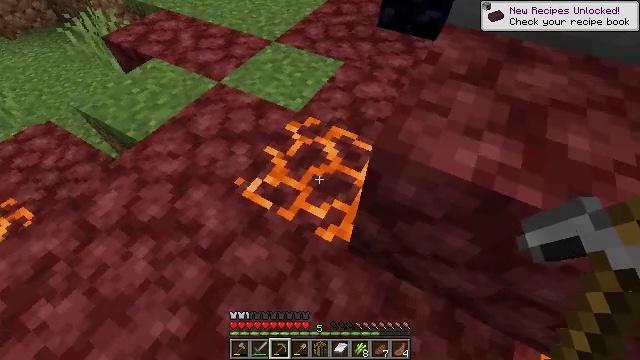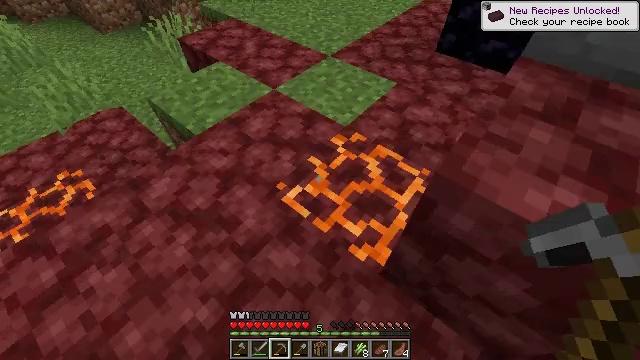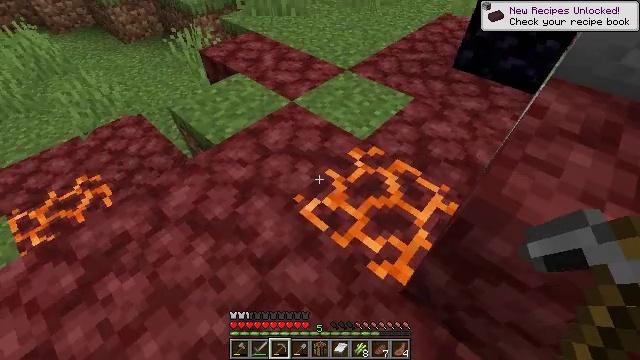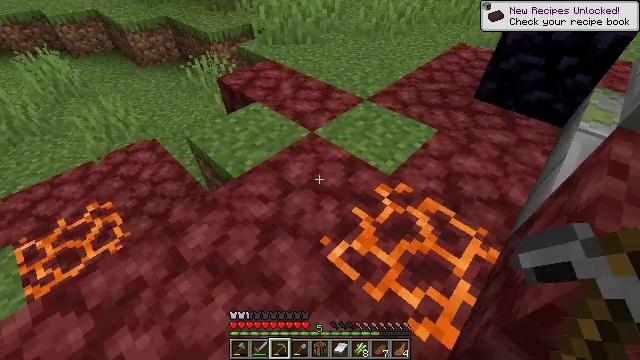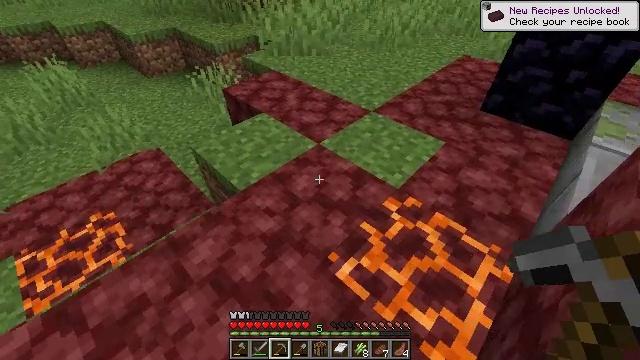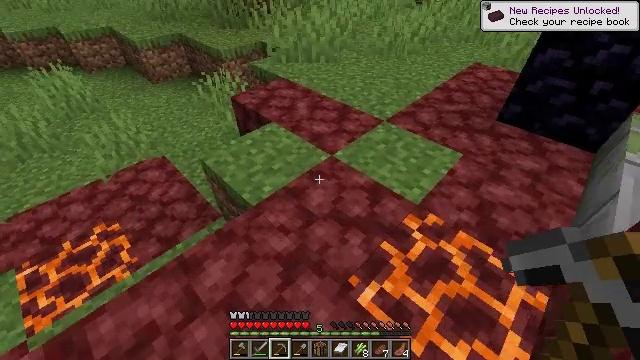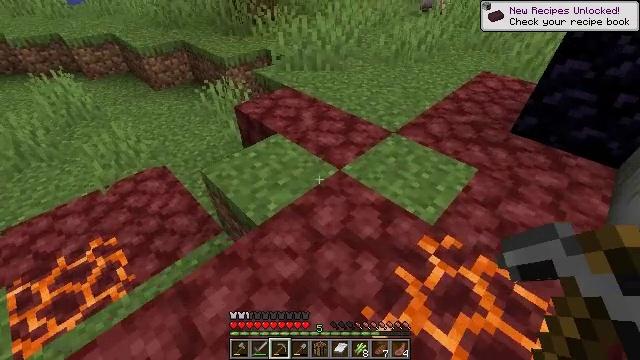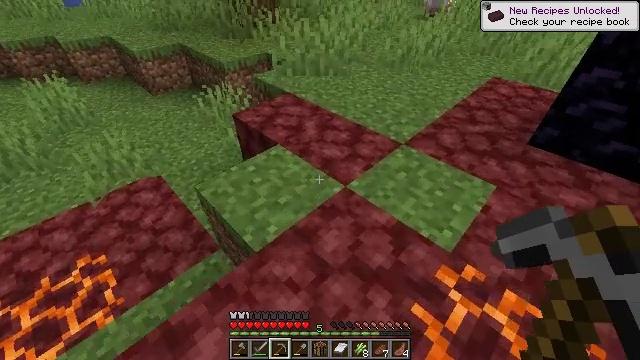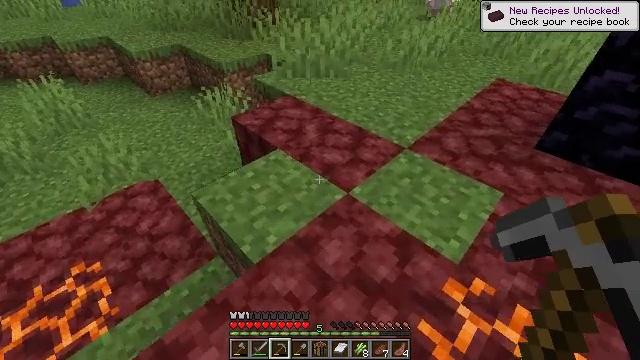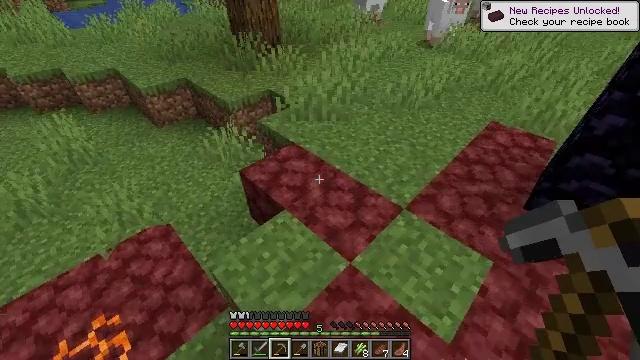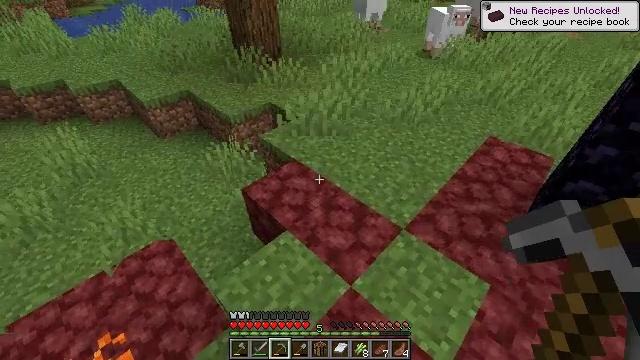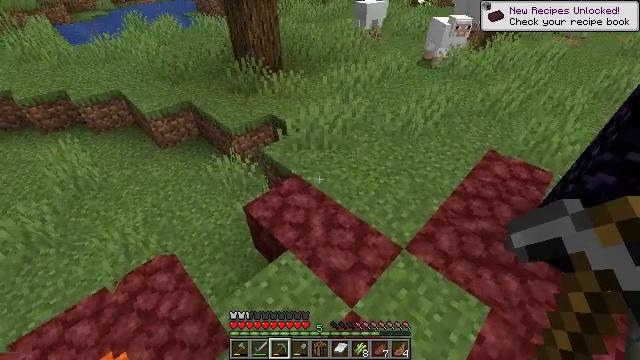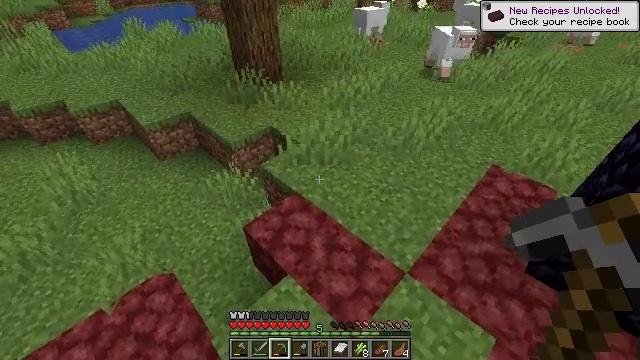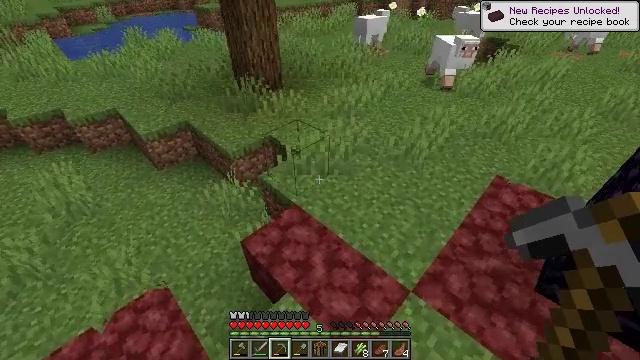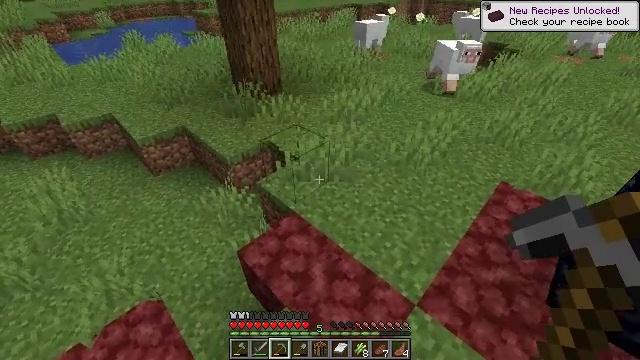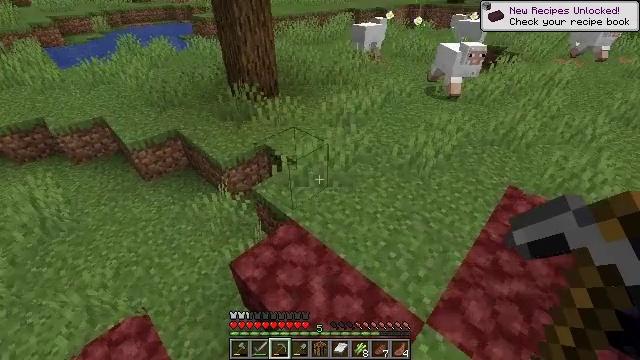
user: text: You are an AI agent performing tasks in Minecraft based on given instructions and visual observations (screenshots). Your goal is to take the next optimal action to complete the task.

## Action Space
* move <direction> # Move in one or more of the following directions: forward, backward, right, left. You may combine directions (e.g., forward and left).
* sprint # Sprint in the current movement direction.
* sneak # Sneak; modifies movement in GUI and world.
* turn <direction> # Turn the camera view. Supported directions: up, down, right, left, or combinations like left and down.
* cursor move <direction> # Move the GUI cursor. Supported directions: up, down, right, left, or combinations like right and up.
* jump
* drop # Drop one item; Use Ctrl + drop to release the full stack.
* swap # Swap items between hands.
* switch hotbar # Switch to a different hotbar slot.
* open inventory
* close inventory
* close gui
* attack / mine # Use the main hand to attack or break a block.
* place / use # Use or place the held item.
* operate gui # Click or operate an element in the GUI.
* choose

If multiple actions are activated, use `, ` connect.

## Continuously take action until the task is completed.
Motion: motion action
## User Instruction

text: Extinguish the fire.
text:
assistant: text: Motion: move left, turn left and up
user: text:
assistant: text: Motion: move forward and move left, turn left and up
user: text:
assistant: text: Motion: move forward and move left, turn left and up
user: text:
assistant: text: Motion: move forward and move left, turn up
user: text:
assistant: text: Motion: move forward
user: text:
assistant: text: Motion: move forward
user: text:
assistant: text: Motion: move forward
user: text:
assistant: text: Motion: move forward, jump
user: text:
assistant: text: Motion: move forward, jump
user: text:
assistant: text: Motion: move forward, jump
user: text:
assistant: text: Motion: move forward, jump
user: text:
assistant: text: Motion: move forward
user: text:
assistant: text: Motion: move forward, turn up
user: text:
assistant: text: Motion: move forward
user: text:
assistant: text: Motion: move forward, turn up
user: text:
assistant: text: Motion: move forward, turn up
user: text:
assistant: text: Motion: move forward, turn up
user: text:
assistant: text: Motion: move forward, turn right and up
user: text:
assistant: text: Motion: move forward, turn right and up
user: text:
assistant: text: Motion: move forward, turn right and up
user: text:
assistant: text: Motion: move forward, turn right and up
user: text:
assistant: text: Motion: move forward
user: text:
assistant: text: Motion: move forward
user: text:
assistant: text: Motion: move forward
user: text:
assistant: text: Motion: no_op
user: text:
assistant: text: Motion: move forward
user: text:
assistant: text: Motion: move forward, turn left and down
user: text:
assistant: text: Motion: move forward, turn left
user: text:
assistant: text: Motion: move forward, turn left
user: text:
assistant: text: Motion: move forward